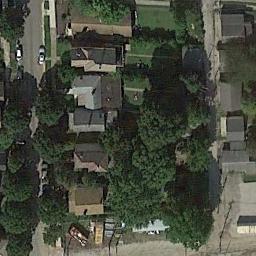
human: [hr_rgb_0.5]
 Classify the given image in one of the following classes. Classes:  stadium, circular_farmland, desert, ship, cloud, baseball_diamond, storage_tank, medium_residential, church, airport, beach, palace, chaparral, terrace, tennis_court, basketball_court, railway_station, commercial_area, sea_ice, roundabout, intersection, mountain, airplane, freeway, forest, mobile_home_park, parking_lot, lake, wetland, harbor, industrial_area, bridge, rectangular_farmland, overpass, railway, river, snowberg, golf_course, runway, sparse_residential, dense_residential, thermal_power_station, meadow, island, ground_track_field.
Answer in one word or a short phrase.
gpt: medium_residential